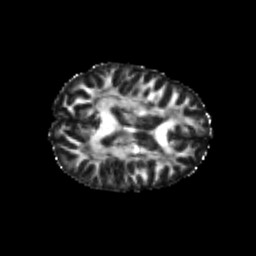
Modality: FA
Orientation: axial
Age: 22
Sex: female
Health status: healthy
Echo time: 0.074 s